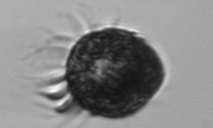
Label: Strombidium_morphotype2